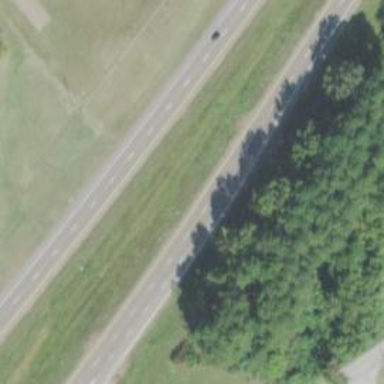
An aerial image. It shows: Asphalt dual carriageway at the trunk highway level.